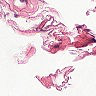
Metastatic tissue present: no